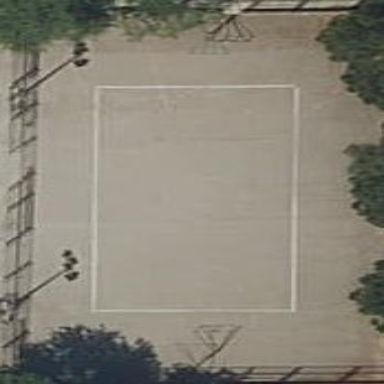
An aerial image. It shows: Basketball court in the leisure land pitch.